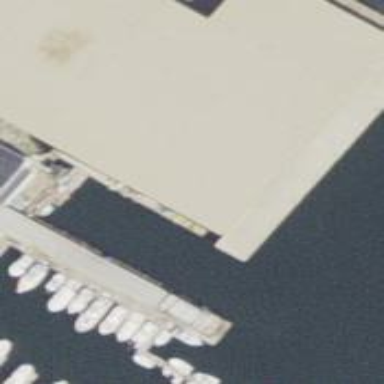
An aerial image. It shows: Man-made pier.